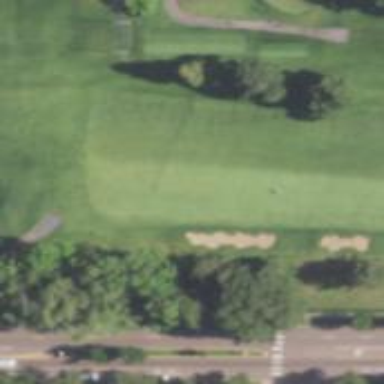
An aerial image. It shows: Golf hole.